Interaction volume radius: 10 \u00c5
Interaction volume height: 10 \u00c5
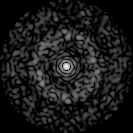
Disorder parameter: 0.852